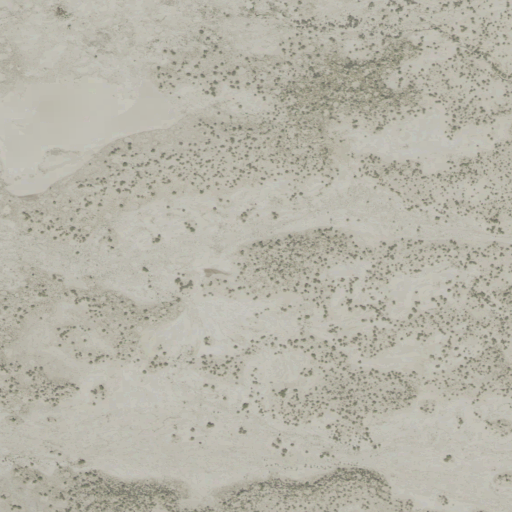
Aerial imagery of valley in Utah named Tungstonia Wash containing only shrub